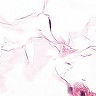
Metastatic tissue present: no